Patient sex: F
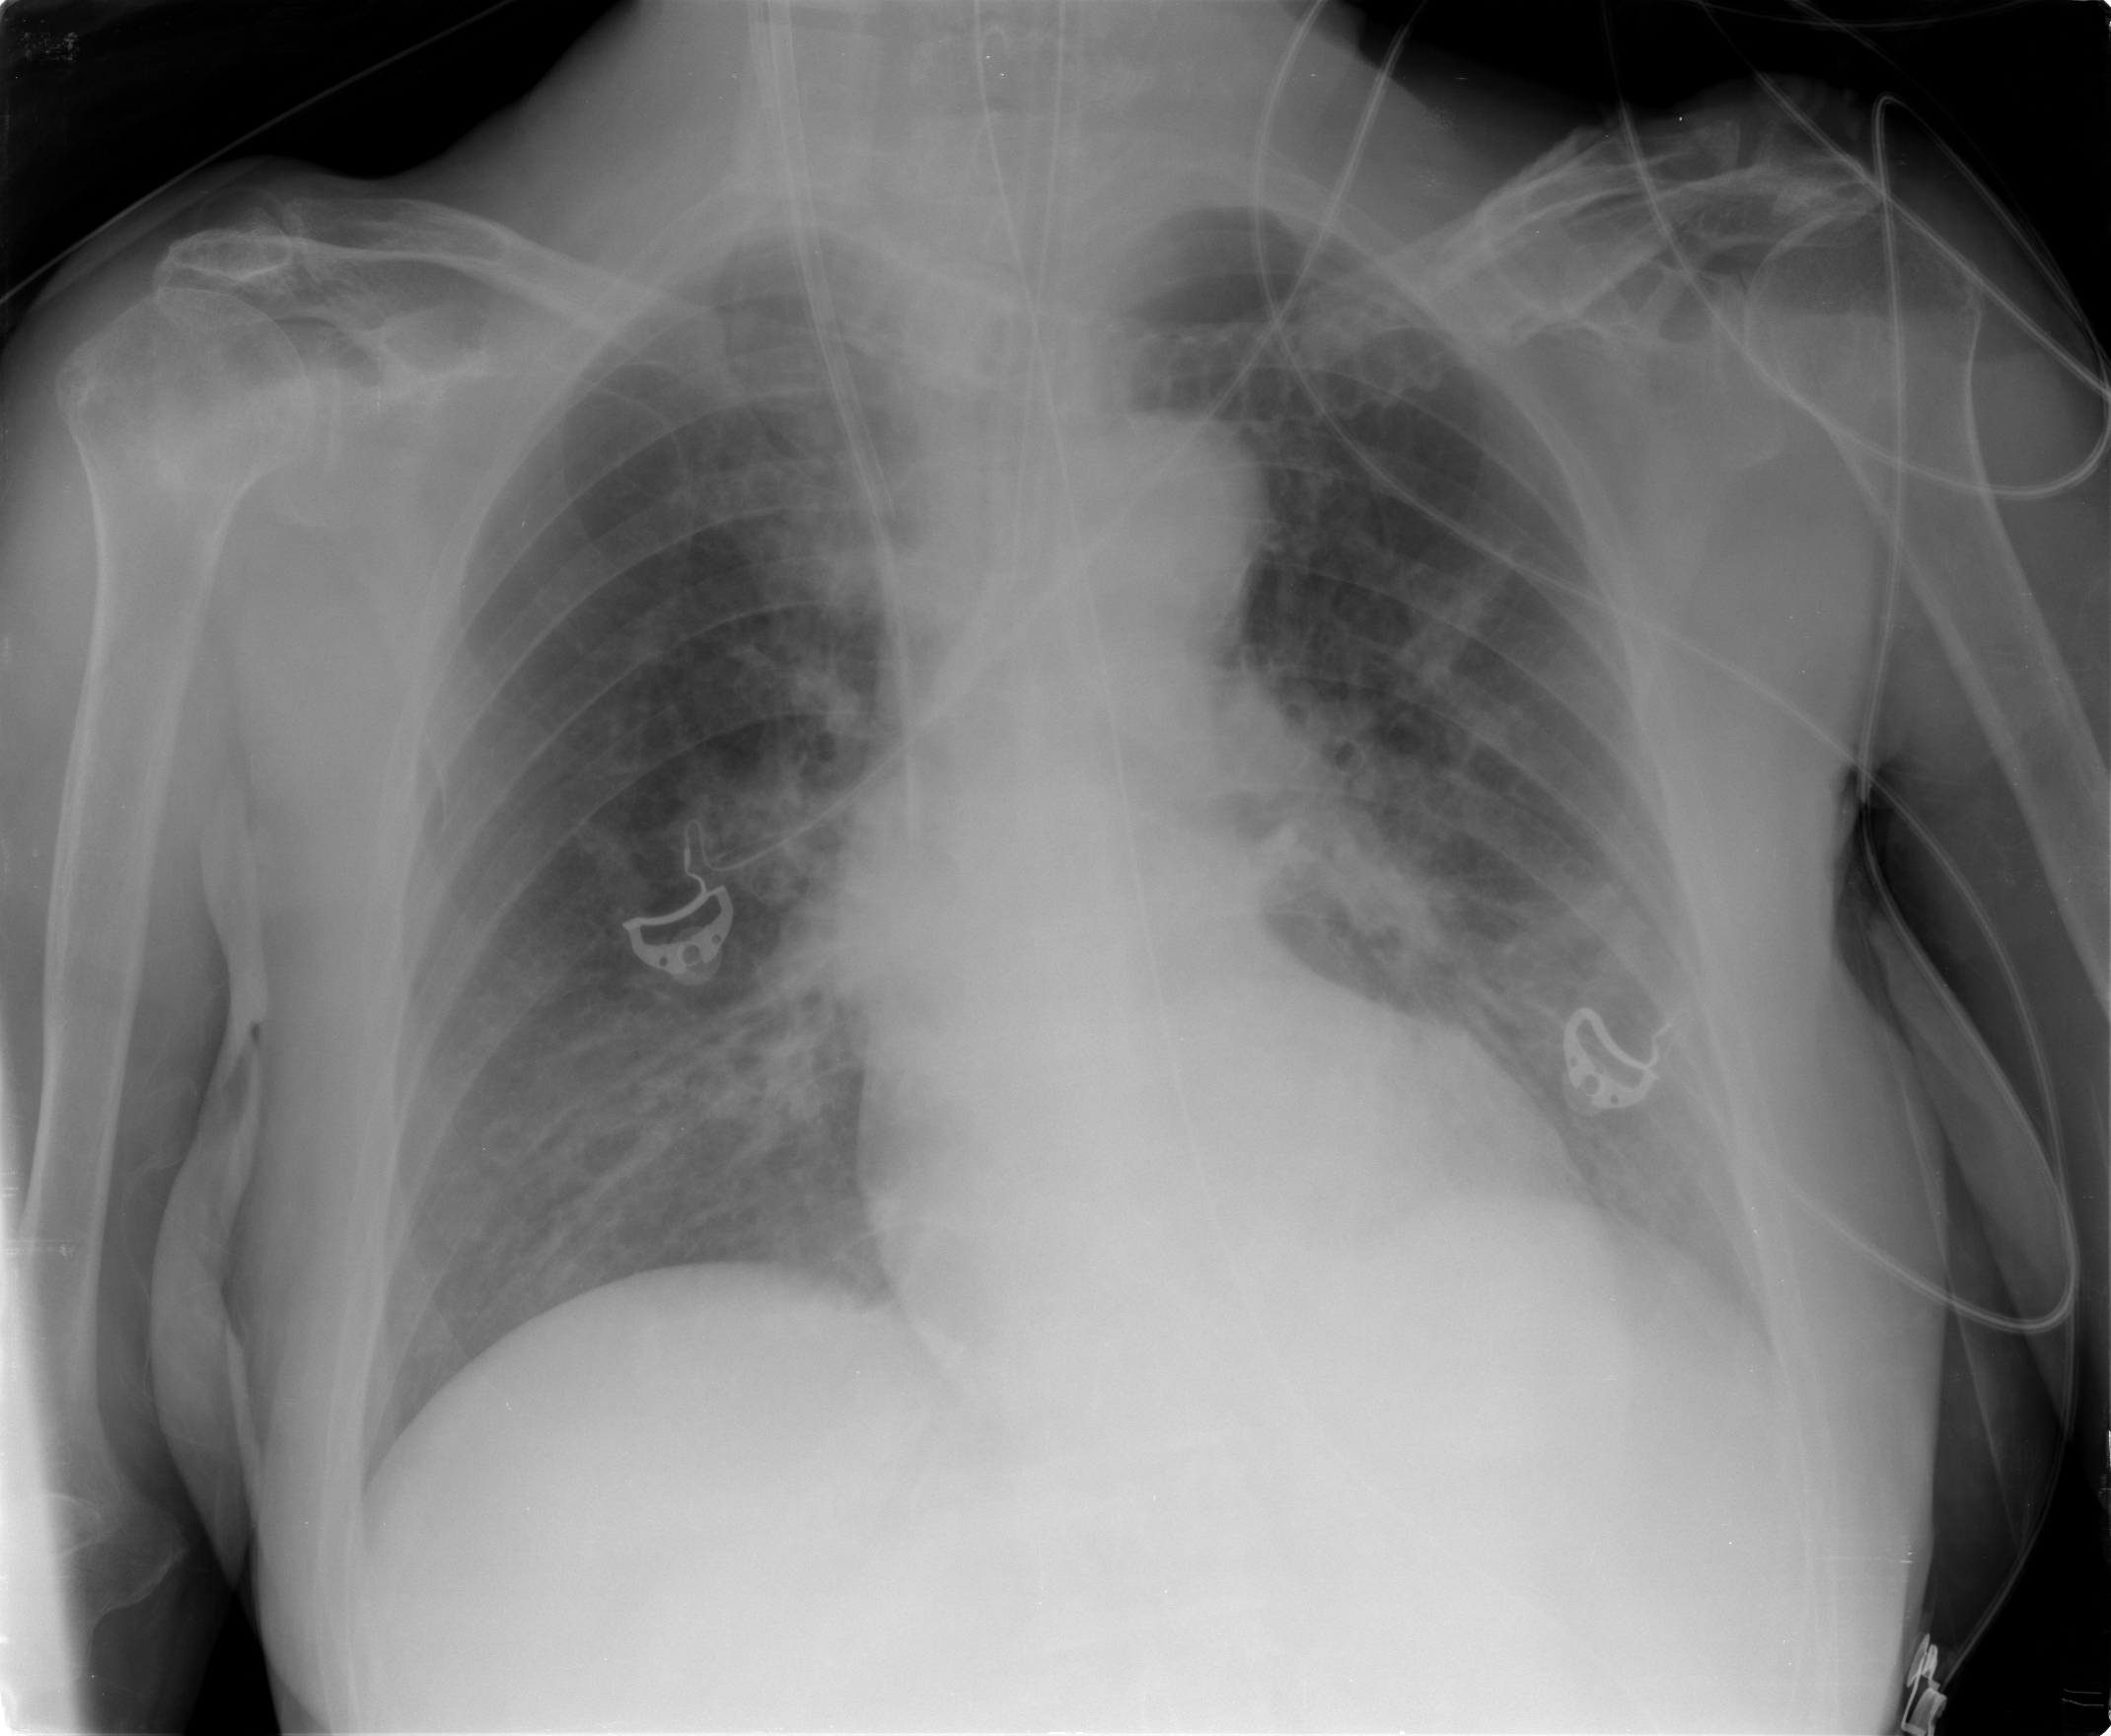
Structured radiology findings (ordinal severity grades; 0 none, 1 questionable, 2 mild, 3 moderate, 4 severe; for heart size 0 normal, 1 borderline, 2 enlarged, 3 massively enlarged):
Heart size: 0
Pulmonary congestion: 0
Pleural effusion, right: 0
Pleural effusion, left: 0
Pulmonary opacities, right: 0
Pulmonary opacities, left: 1
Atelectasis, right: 2
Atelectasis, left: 2